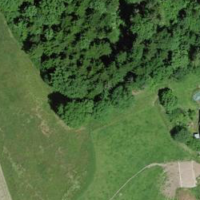
EUNIS habitat code: 52
Species observed at this site:
Pholidoptera griseoaptera
Nemobius sylvestris
Pseudochorthippus parallelus
Gomphocerippus rufus
Chorthippus biguttulus
Roeseliana roeselii